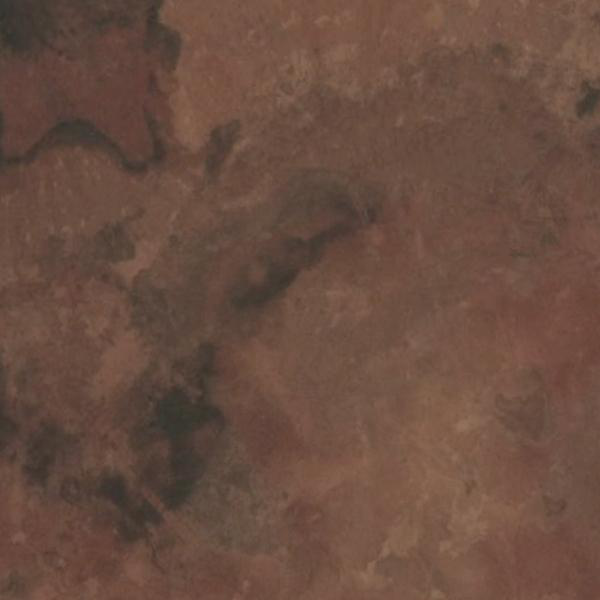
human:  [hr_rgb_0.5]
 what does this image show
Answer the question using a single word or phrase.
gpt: bare land